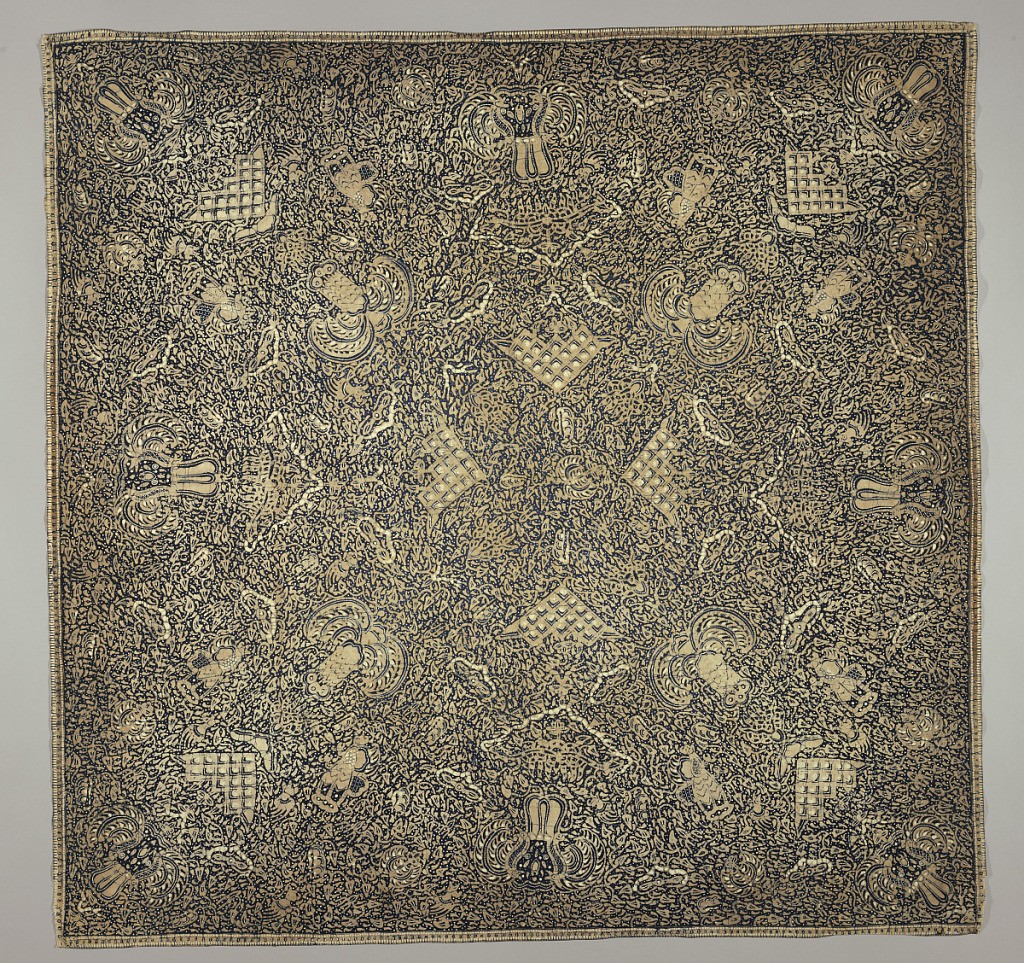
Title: Square textile
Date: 19th century
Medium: cotton Technique: wax resist dyeing (batik) on plain weave
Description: Cotton square, possibly a head cloth (kain kepala), in dark blue, light brown, and white. Dark blue ground showing numerous white dots known as "gabah sinawur" or 'grains of rice'. The "semen" (curling tendrils and other non-geometric forms) and "sawat" (wings and tail of Garuda, mount of Vishnu) motifs are also used.